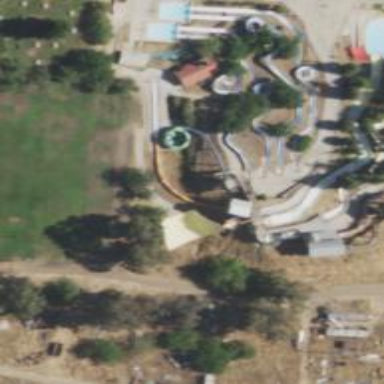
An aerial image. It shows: Water slide attraction.